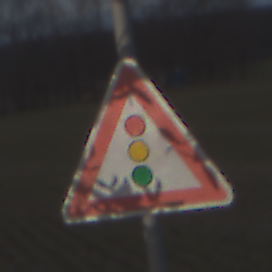
Verkehrszeichen: Lichtzeichenanlage
Umgebung: Outdoor, Nature
Tageszeit: SunriseSunset
Wetter: PartlyCloudy
Licht: Natural
Jahreszeit: NotSpecified
Kontrast: LowContrast